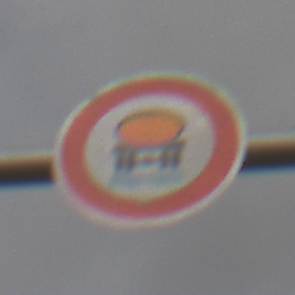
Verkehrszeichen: VerbotFahrzeugeWassergefaehrdenderLadung
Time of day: MorningAfternoon
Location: Outdoor (Suburban)
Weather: Overcast
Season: NotSpecified
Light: Natural